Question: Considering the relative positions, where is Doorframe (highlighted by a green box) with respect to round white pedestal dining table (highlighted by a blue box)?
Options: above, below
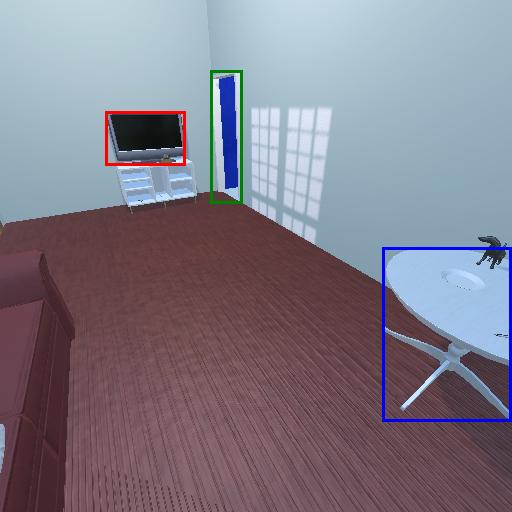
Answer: above